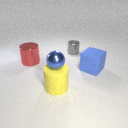
large yellow rubber cylinder below small blue metal sphere